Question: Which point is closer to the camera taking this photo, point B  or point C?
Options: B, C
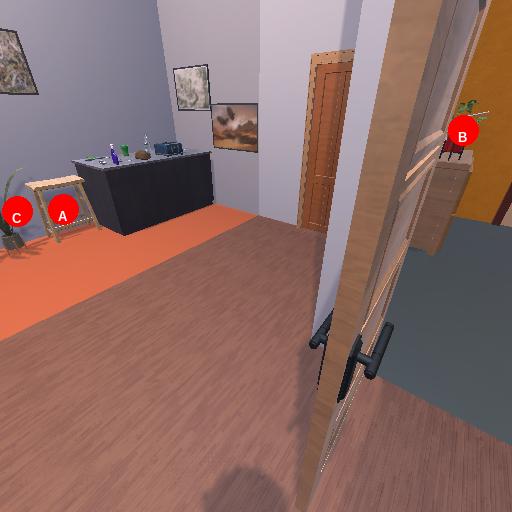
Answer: B